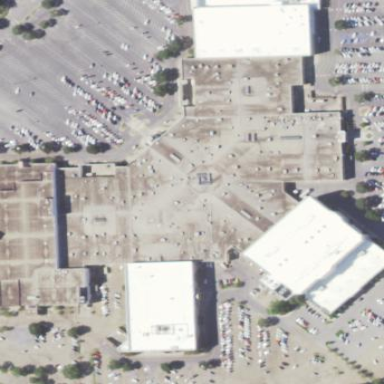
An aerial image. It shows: Retail area.